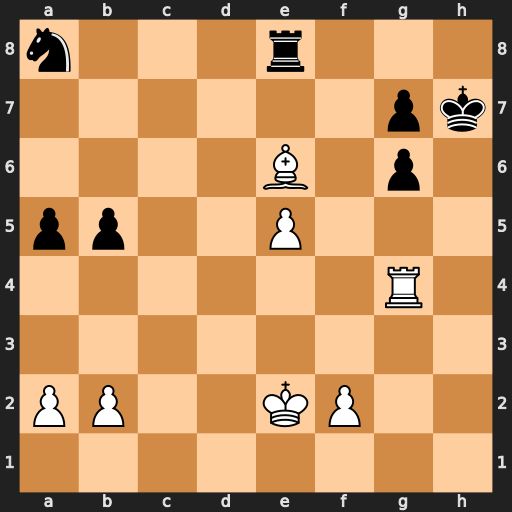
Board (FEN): n3r3/6pk/4B1p1/pp2P3/6R1/8/PP2KP2/8
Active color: w
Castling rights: -
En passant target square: -
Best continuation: Rh4#